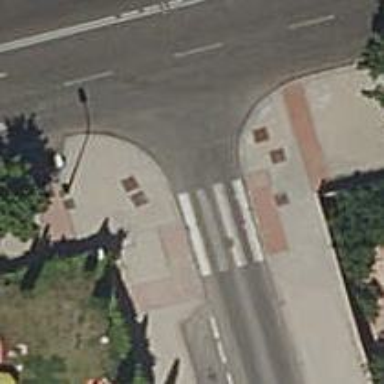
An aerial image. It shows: Zebra crossing on the road.